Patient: sex F, age 69
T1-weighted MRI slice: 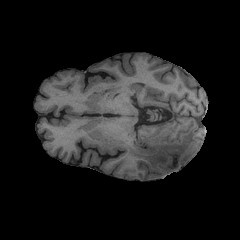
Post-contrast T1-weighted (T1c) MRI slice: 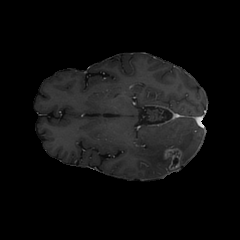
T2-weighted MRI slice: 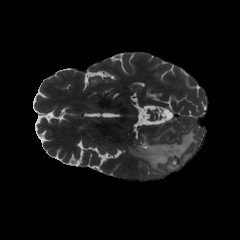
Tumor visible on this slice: yes
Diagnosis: Glioblastoma, IDH-wildtype
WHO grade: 4